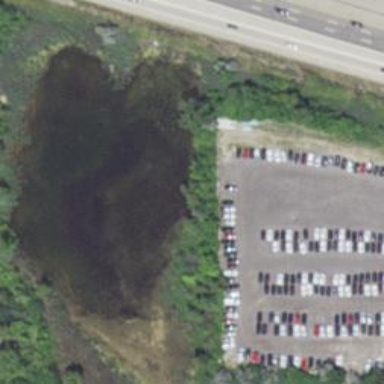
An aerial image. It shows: Pond with natural water.